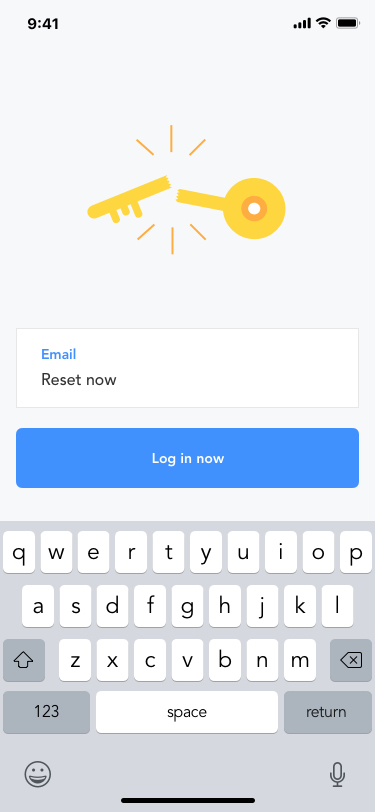
Text in this UI design:
return
space
123
m
n
b
v
c
x
z
l
k
j
h
g
f
d
s
a
p
o
i
u
y
t
r
e
w
q